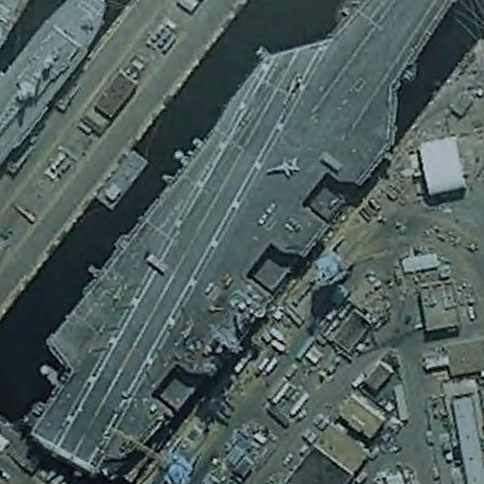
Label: aircraft_carrier